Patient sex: M
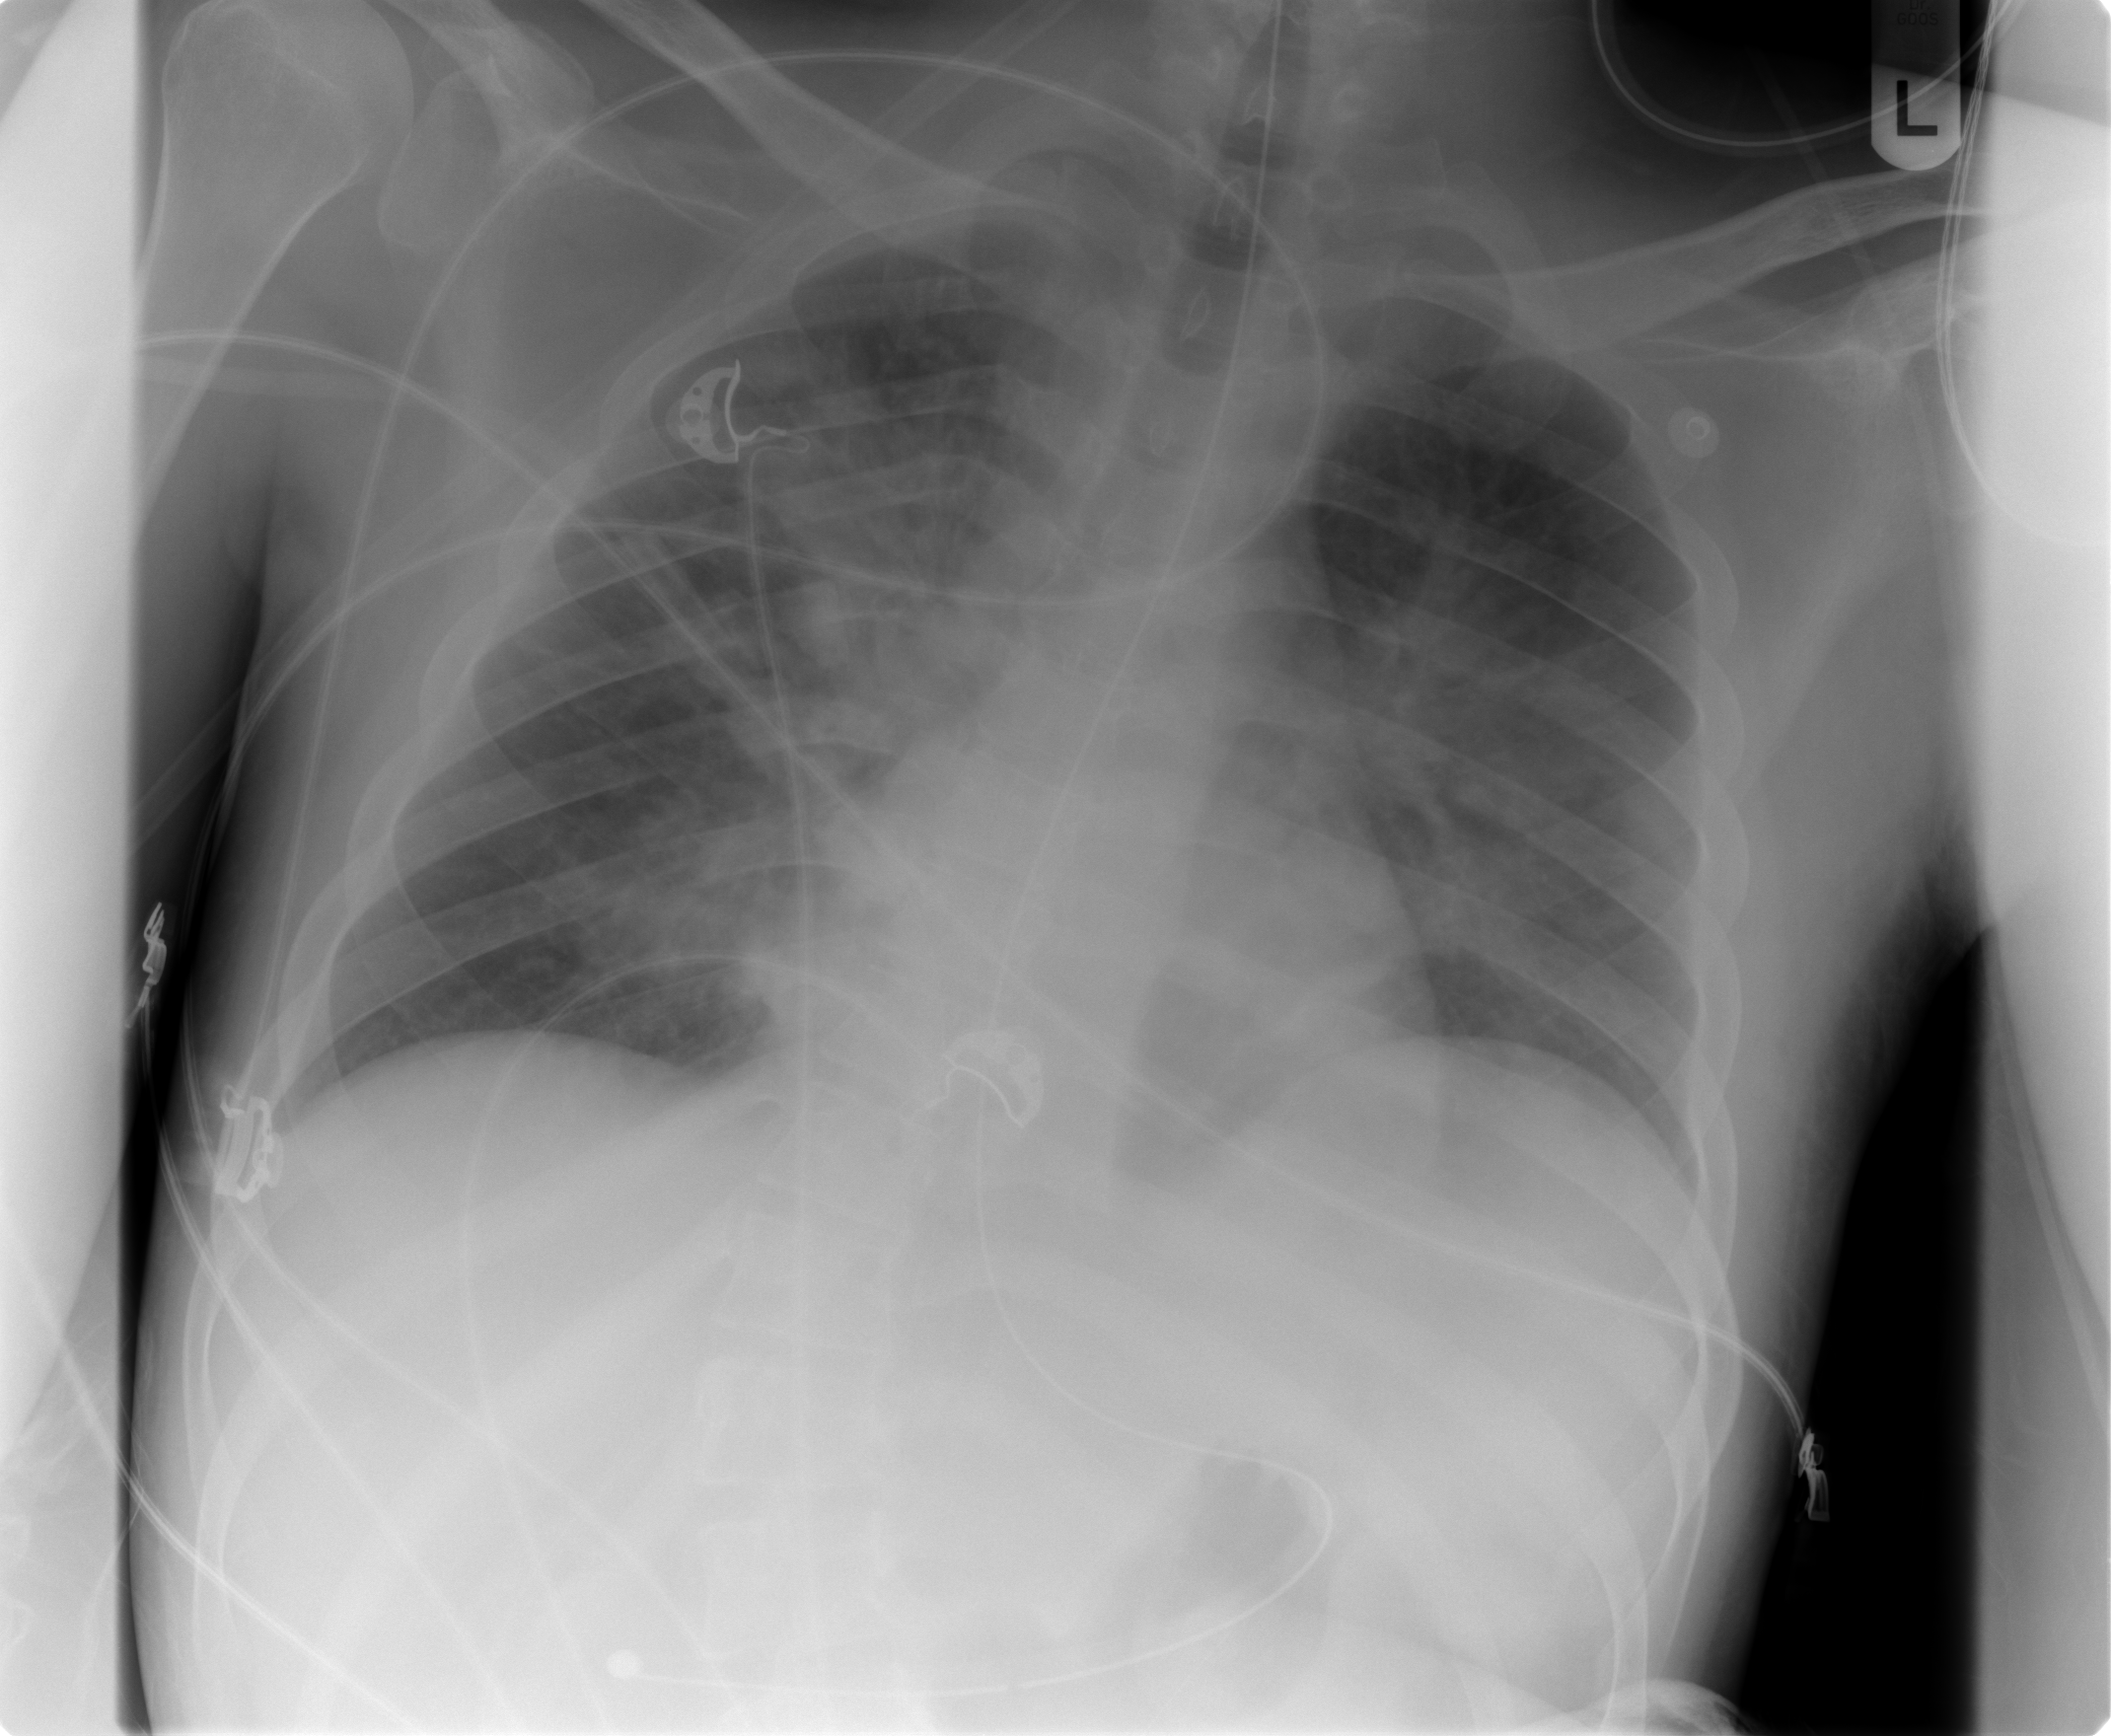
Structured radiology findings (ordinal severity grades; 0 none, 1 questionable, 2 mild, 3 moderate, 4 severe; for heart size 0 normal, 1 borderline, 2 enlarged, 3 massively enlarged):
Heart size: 0
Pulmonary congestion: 2
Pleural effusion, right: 0
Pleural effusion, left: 0
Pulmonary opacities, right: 2
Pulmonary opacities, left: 2
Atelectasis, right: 0
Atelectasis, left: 0